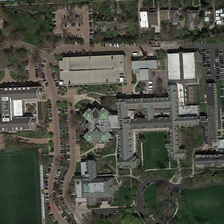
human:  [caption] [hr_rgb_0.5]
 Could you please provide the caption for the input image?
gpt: there is a school equipped with a football field located near a church .

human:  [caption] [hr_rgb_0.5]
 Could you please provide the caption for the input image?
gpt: there is a school equipped with a football field located near a church .

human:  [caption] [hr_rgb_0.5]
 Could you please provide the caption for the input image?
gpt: curved roads pass by these teaching buildings in the campus with plenty cars parking on roadsides .

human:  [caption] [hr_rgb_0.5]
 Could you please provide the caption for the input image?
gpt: there is a school equipped with a football field located near a church .

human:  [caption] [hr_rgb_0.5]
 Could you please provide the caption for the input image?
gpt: some buildings and many green trees are in a school with a football field .